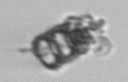
Label: Paralia_sulcata